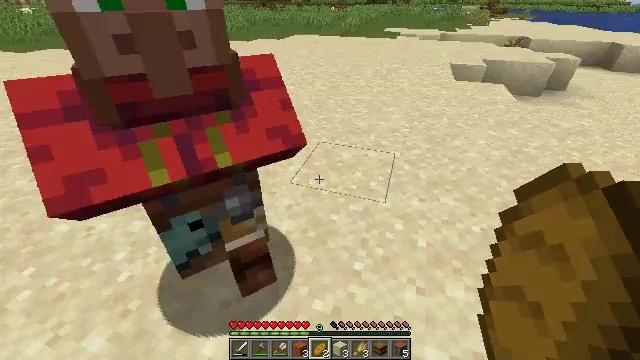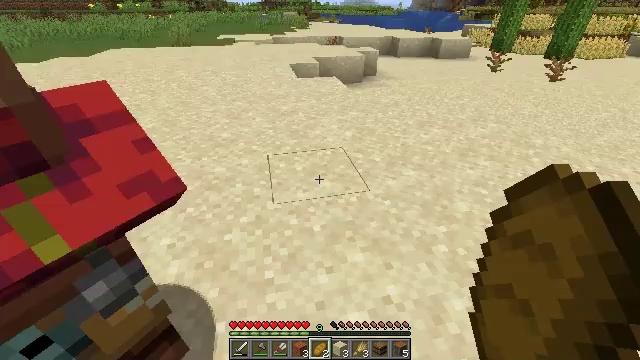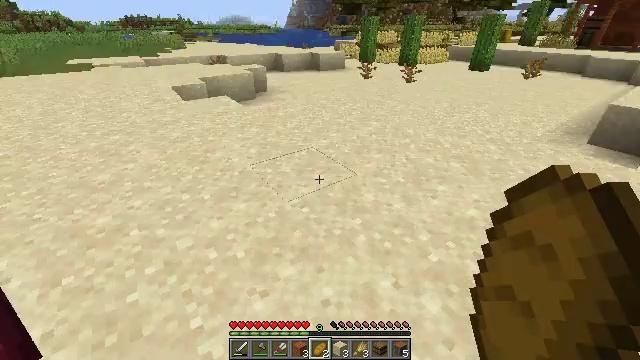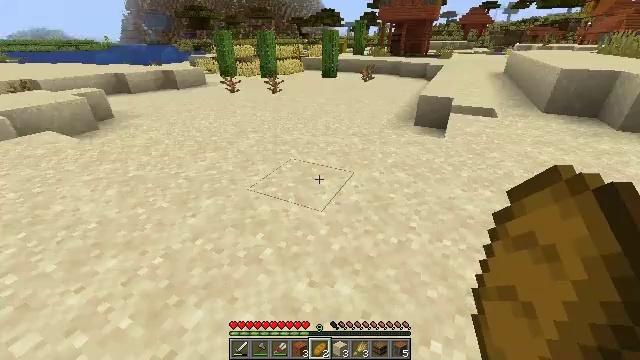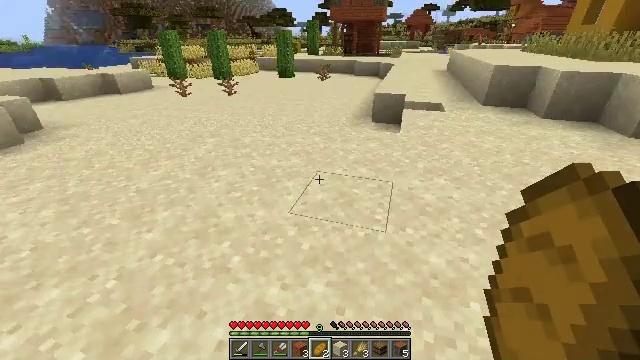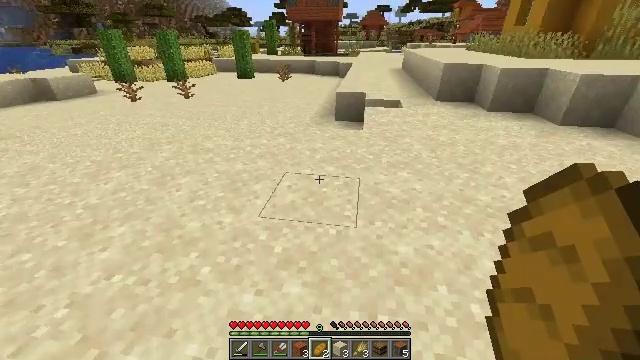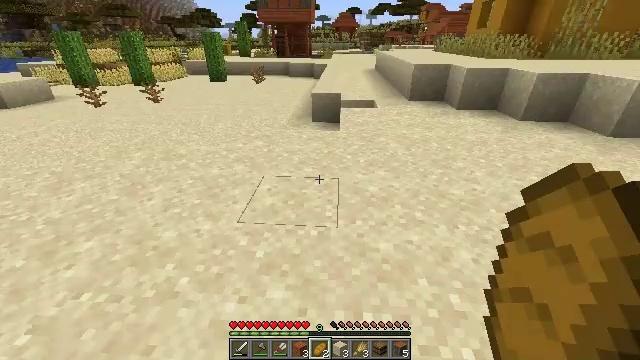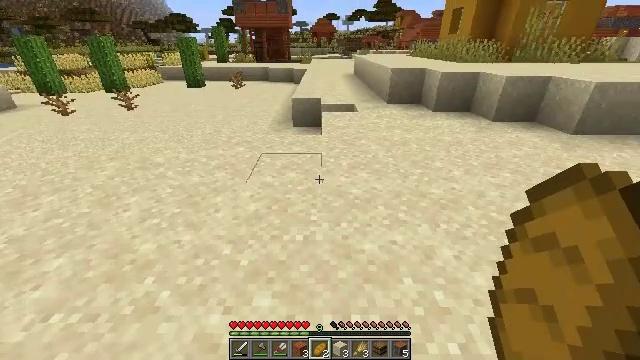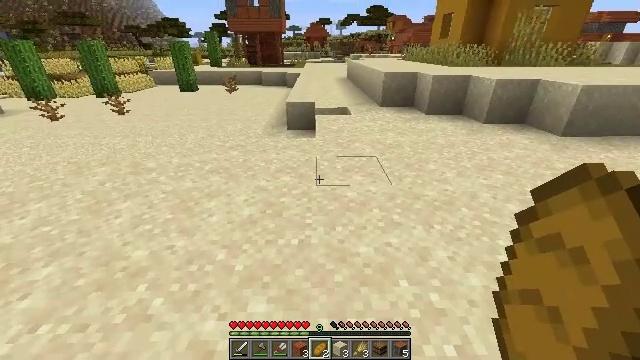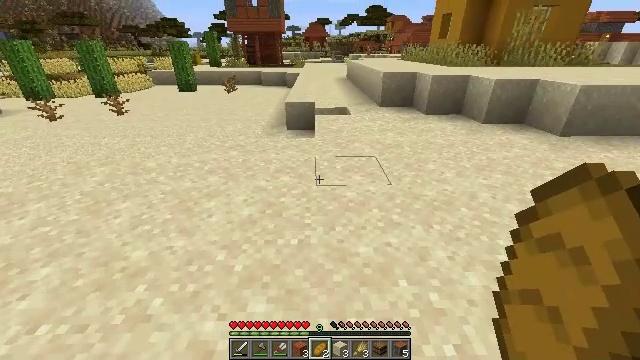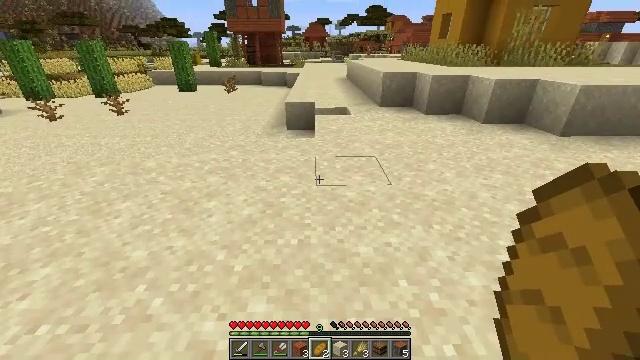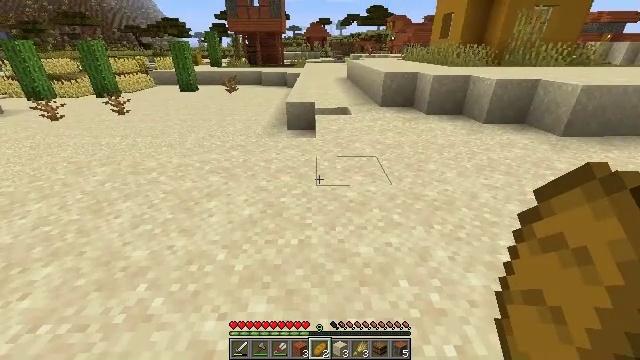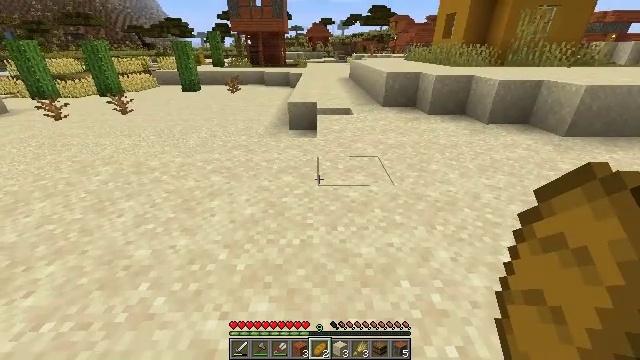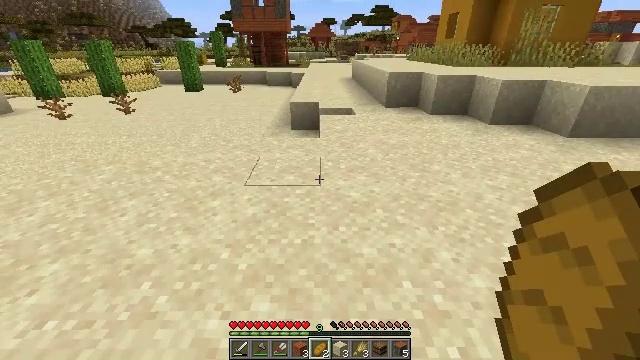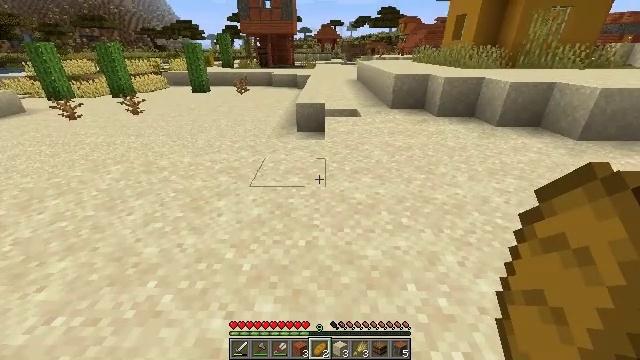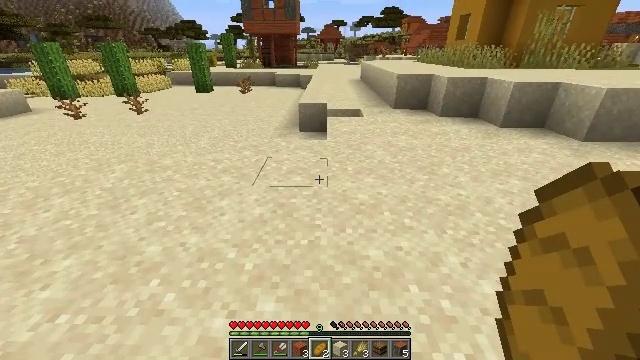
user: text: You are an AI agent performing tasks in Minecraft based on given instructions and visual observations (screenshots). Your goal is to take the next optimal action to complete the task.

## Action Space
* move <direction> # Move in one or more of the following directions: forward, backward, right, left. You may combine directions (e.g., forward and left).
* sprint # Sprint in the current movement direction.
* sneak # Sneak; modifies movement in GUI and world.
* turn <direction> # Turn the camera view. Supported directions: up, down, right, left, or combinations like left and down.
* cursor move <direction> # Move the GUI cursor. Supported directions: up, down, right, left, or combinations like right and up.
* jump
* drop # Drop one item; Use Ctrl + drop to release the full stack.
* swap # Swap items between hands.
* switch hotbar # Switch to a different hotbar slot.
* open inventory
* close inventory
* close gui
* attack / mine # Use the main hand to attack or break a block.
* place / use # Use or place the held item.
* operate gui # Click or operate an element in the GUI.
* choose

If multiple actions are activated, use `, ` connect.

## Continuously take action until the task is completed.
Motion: motion action
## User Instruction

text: Drop a bread.
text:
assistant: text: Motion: turn right and up
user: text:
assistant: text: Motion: turn right and up
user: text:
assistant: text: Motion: turn right and up
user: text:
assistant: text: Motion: turn right
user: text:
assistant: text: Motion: turn right
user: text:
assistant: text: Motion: turn right
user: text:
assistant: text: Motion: turn right
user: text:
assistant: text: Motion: turn right
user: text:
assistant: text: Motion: no_op
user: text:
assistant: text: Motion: no_op
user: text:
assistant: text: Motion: no_op
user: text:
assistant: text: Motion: no_op
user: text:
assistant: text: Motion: no_op
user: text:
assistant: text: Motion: turn left
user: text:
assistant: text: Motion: no_op
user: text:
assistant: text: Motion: no_op
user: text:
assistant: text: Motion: no_op
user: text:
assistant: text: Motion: no_op
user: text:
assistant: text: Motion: no_op
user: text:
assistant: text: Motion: no_op
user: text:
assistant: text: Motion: no_op
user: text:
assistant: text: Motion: no_op
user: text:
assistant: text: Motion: no_op
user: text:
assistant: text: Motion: no_op
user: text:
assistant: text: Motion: no_op
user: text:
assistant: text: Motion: move forward
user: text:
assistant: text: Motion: move forward, turn down
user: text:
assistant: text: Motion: move forward, turn left
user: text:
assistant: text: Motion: move forward
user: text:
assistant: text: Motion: move forward